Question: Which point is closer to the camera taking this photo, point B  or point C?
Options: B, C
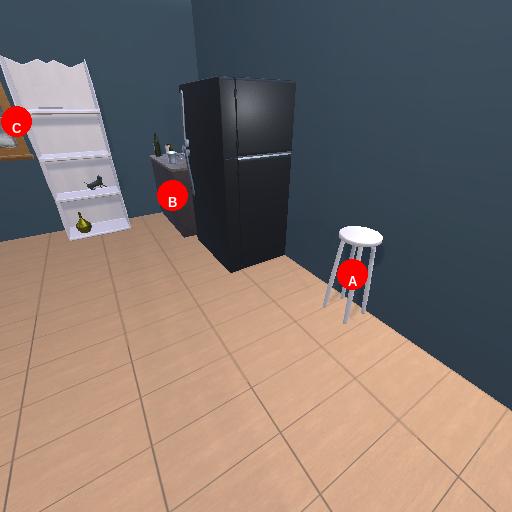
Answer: B